八年级 · 变换几何
下列图形中, 是轴对称图形的是 ( )
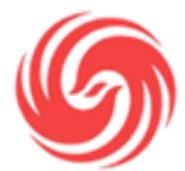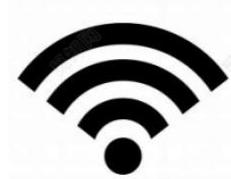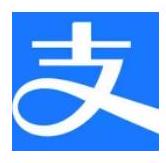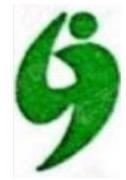

C.

D.

答案: B